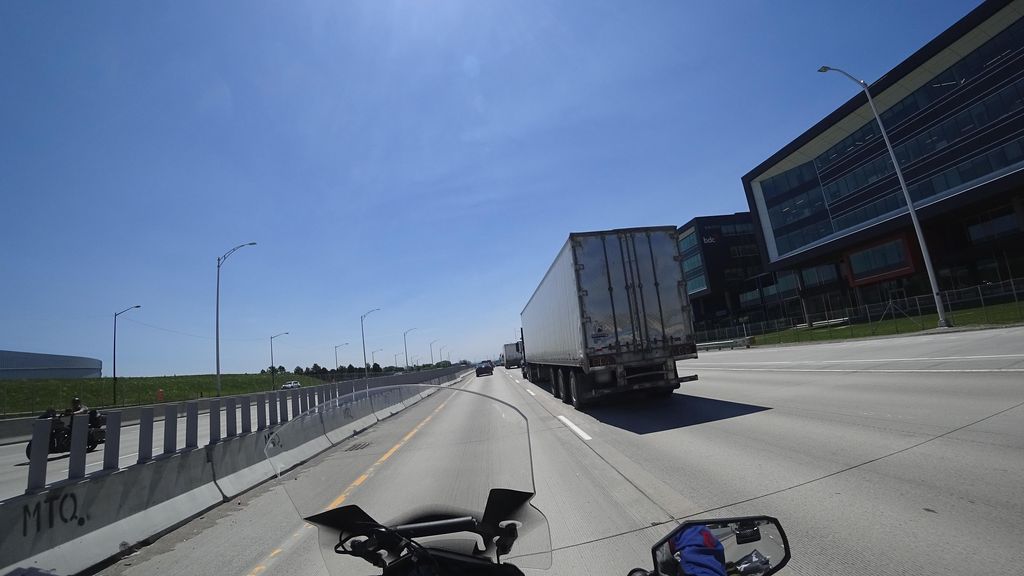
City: quebec_city